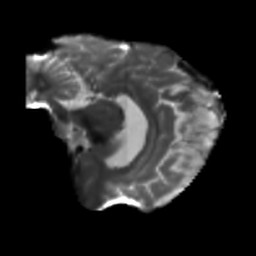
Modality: T2w
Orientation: sagittal
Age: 63
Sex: female
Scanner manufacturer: siemens
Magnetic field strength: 3 T
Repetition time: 5.25 s
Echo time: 0.08 s